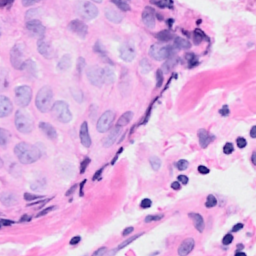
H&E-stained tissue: Breast